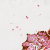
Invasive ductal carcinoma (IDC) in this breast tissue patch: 0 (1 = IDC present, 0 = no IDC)